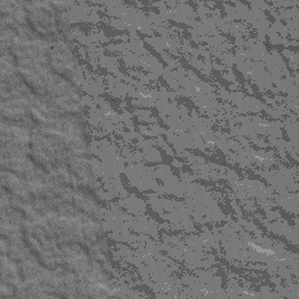
Label: frost